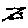
Label: fish